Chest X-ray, AP view. Patient: 55 years old, sex M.
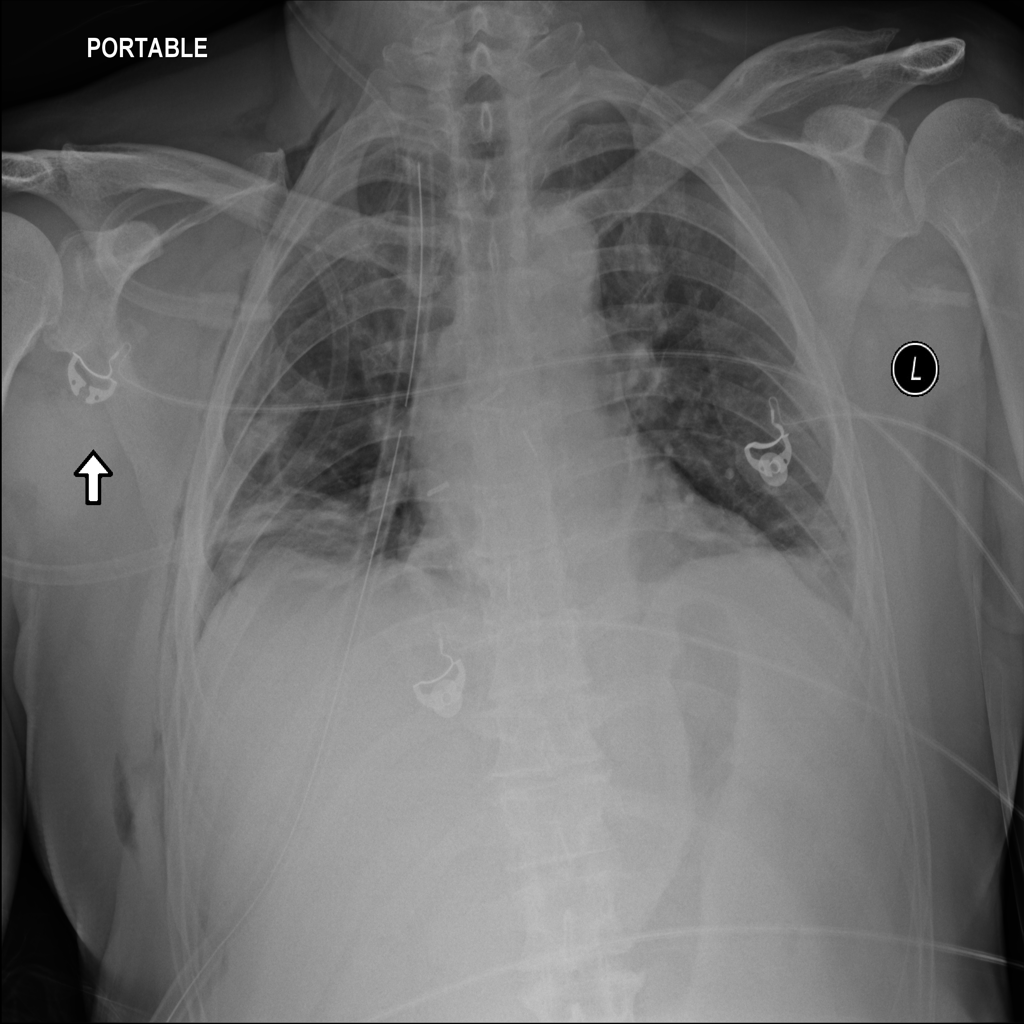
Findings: Atelectasis